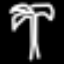
Label: palm tree